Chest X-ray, PA view. Patient: 51 years old, sex M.
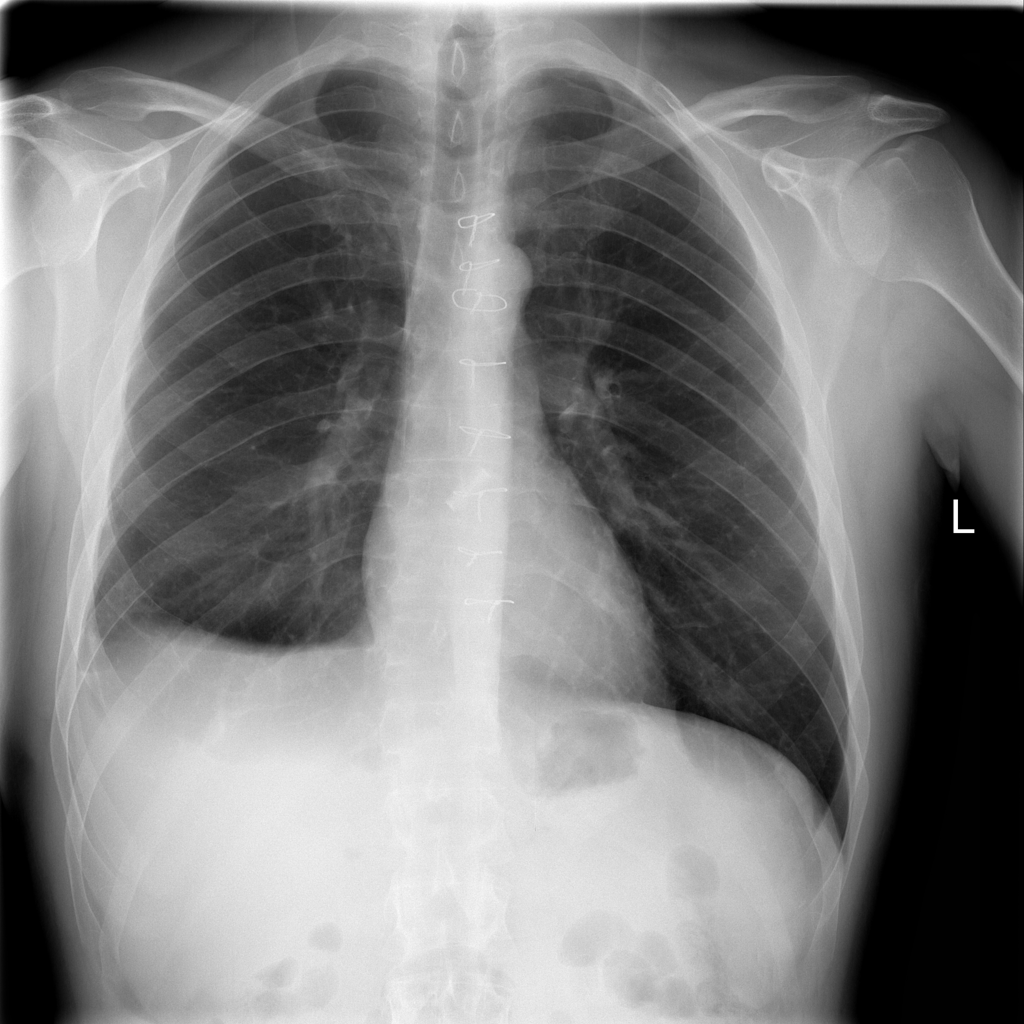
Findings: Infiltration